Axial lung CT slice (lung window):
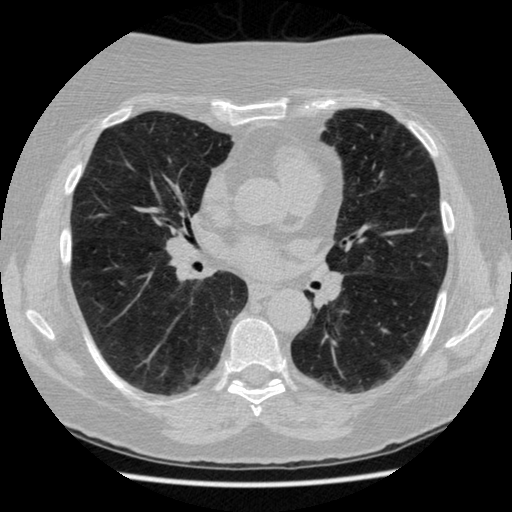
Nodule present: no